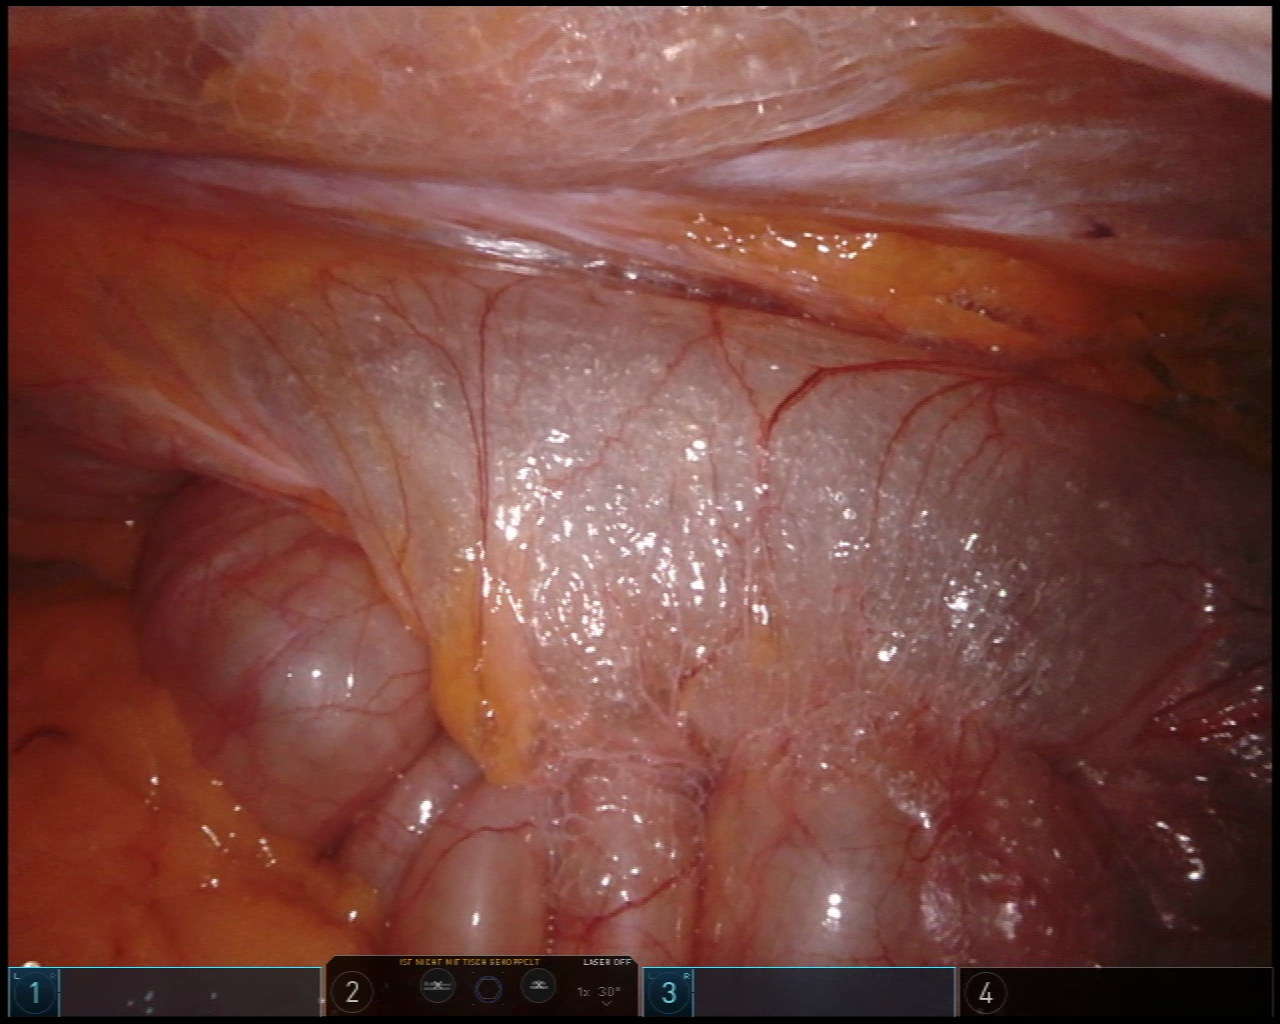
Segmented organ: colon
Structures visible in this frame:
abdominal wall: yes
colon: yes
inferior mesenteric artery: no
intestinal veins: no
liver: no
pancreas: no
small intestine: no
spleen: no
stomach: no
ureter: no
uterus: no
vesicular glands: no